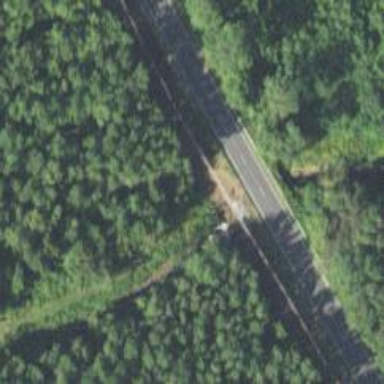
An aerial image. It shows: Culvert tunnel.